Question: I made this left navigation bar, like the picture below I want in in both 'Drummer' model and 'Video' model,
So I choose to use partial
_drummers_list.html.erb
'''
<div id="columnleft">
<img src="/img/alldrummerup.png" alt="" width="150" height="60" />
<% @drummer_list.each do |d| %>
<%= link_to d do%>
<%= d.first_name + ' ' + d.last_name %>
<% end %>
<% end %>
<img src="/img/drummerdown.png" alt="" width="96" height="42" />
</div><!--columnleft-->
'''
The problem is the @drummer_list instance variable only available in the drummer controller, so I have to write it again in the Video controller, because of the DRY principle, I think it make sense use some method only write @drummer_list once and use it everywhere
I didn't spent too much time to learn the Ruby language, it's the foundation of Rails, I think that's why I can't figure it out.
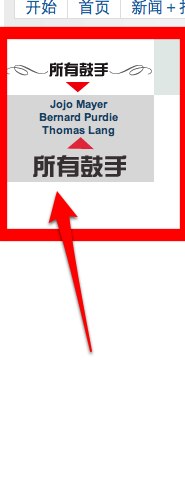
Answer: You can define a method in application_controller.rb that would be shared for both of the other controllers. Maybe like this:
'''
def find_drummers
@drummer_list = Drummer.find :all
end
'''
Then just call it from the drummer controller and video controller. I'm assuming your actual method might be more complicated. You could also put a finder method on your Drummer model object and call that from the two controllers.